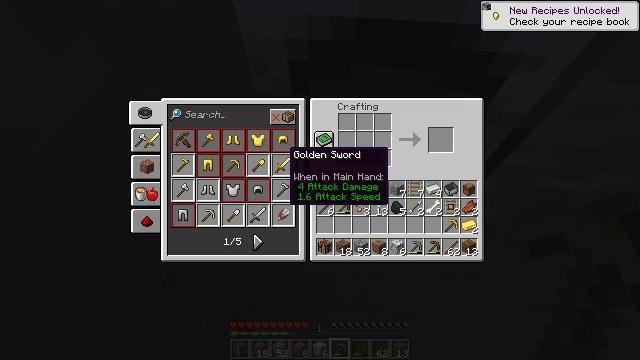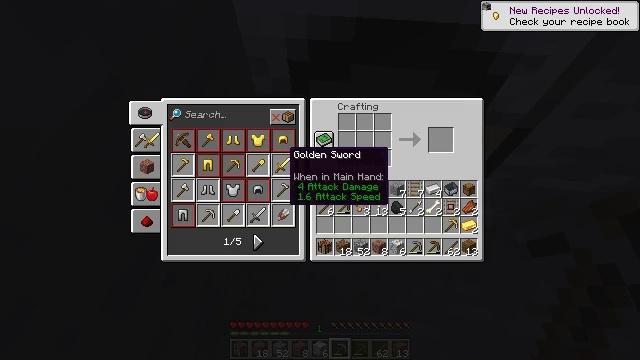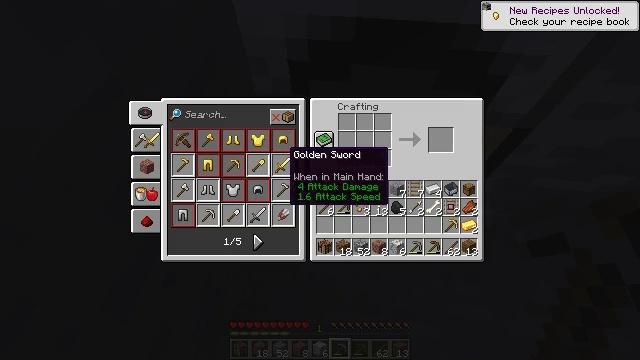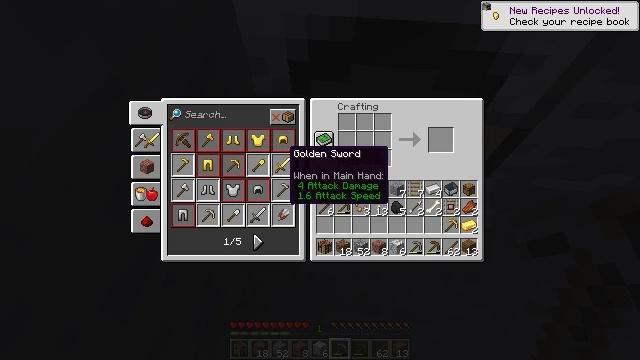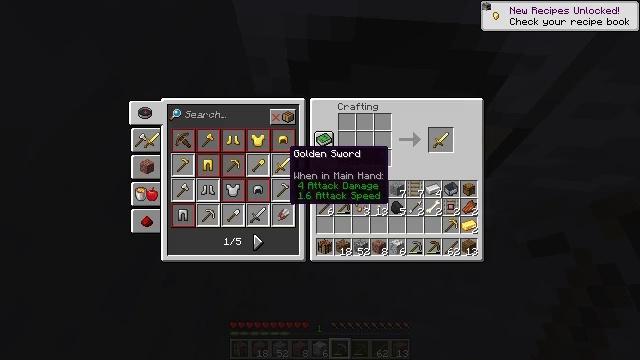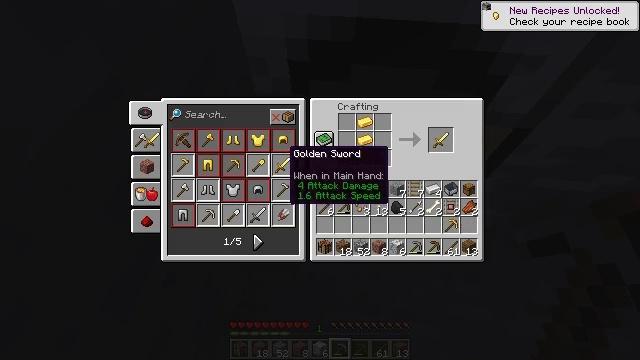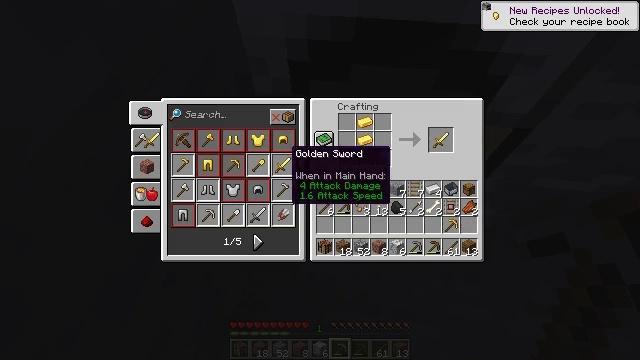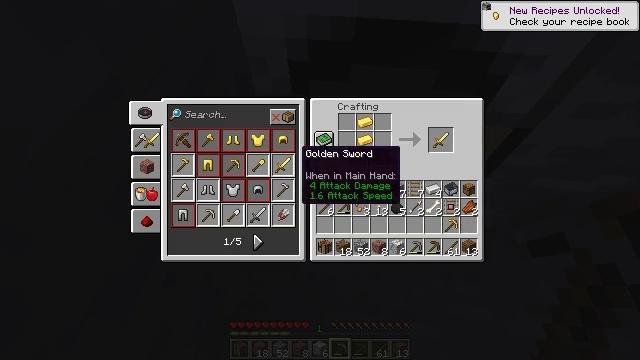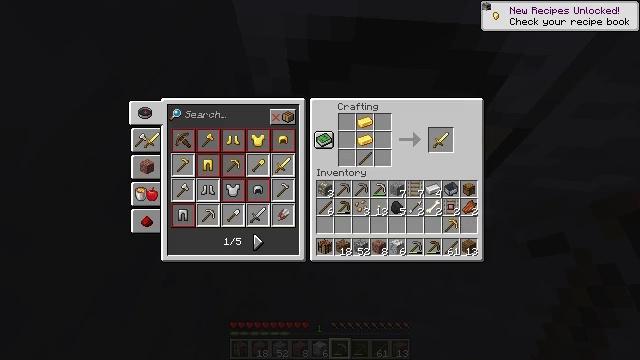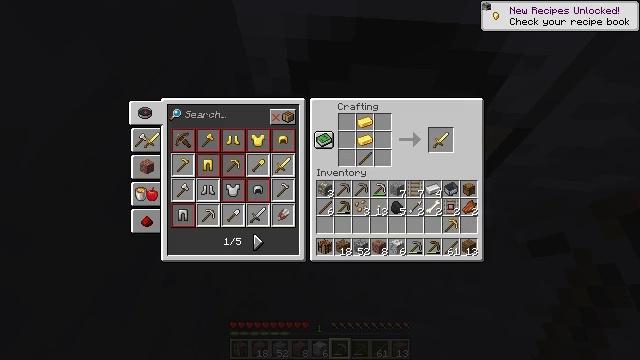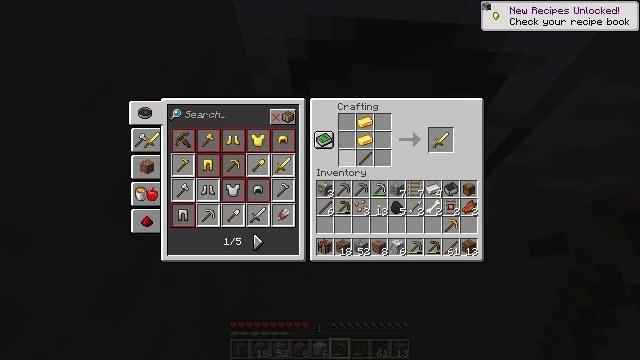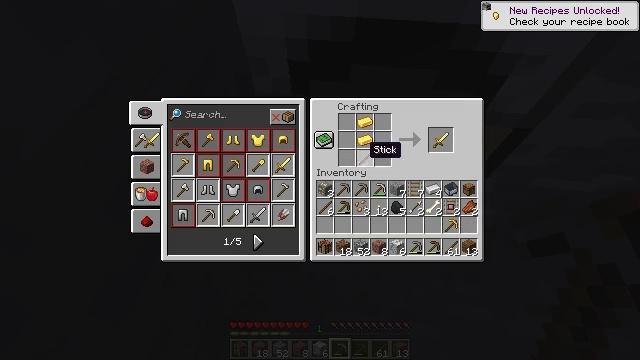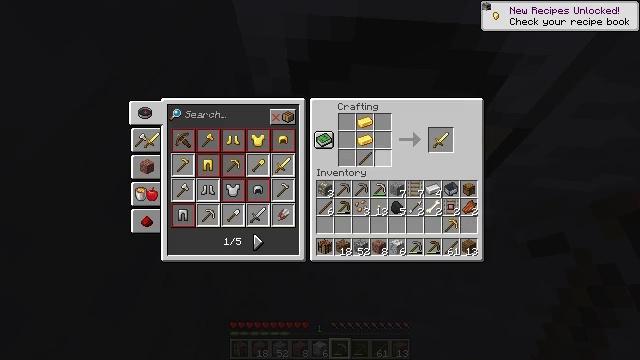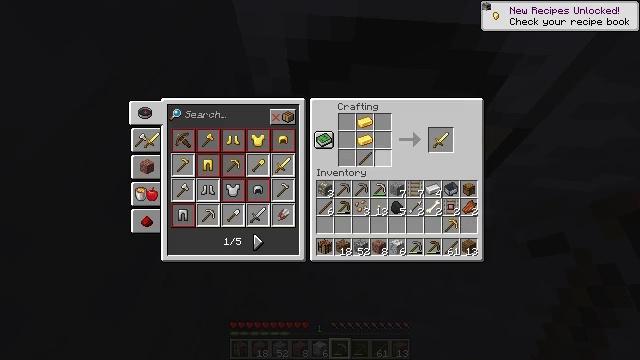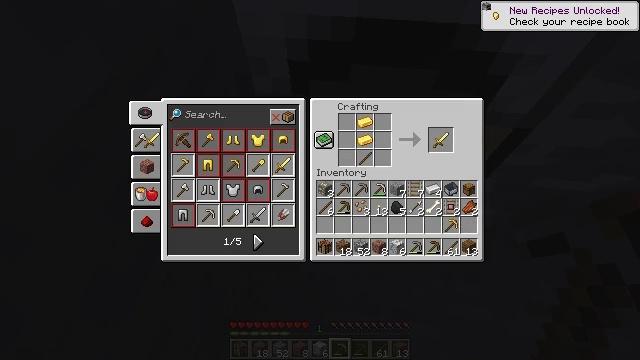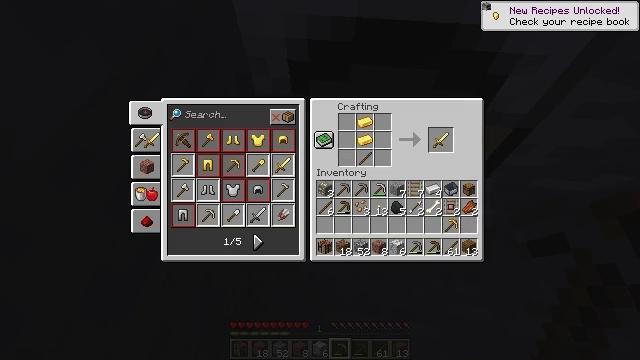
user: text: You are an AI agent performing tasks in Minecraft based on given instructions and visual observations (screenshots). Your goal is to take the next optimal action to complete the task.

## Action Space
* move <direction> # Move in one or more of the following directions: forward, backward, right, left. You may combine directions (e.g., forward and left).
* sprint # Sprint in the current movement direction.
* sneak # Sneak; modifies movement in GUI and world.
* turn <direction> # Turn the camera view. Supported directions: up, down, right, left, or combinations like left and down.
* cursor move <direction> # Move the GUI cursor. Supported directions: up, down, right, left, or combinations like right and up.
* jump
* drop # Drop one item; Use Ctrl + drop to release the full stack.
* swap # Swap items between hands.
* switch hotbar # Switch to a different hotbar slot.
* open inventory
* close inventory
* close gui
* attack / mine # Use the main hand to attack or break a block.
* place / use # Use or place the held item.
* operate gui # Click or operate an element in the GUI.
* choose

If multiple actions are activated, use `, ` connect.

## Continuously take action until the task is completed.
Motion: motion action
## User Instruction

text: Use 2 gold ingots and a stick to craft a golden sword.
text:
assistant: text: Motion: operate gui
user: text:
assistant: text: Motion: operate gui
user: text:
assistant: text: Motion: no_op
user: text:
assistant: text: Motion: no_op
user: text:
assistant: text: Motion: no_op
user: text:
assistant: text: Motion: no_op
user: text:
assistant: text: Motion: cursor move right
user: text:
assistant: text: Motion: cursor move right
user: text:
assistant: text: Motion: cursor move right
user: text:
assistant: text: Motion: cursor move right
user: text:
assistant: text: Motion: cursor move right
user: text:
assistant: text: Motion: cursor move right
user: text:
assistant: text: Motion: cursor move right
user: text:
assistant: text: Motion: cursor move right
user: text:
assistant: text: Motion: no_op
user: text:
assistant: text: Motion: no_op
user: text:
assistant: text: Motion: no_op
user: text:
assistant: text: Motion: cursor move right
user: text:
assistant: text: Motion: cursor move right
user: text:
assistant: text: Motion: no_op
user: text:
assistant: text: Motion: no_op
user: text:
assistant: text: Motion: no_op
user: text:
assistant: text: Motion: sneak
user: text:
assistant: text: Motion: sneak
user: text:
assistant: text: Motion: sneak
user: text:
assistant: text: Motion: sneak
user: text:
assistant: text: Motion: sneak
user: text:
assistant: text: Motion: sneak
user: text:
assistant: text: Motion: sneak, operate gui
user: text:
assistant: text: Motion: sneak, operate gui